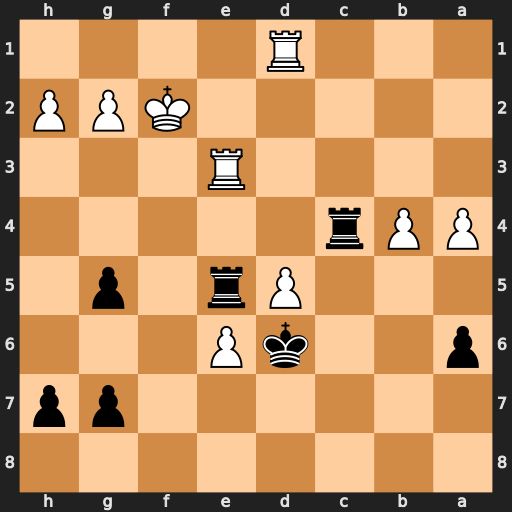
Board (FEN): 8/6pp/p2kP3/3Pr1p1/PPr5/4R3/5KPP/3R4
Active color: b
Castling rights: -
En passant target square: -
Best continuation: Rc2+ Kf3 g4+ Kg3 Rxe3+